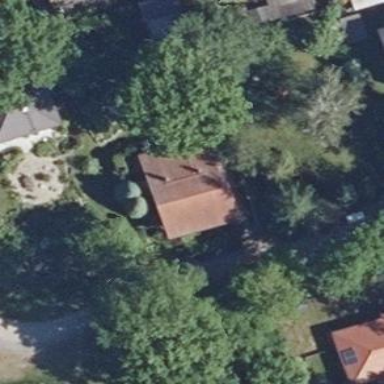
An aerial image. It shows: Simple house.